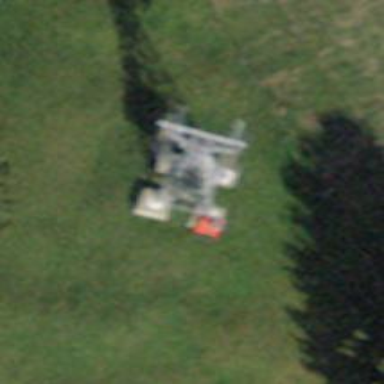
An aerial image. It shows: Pylon for aerialway.